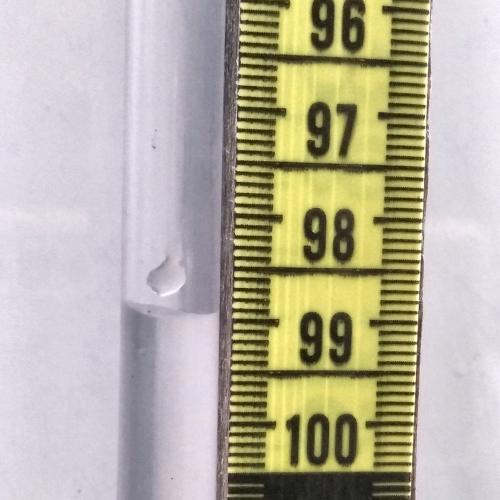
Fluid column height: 98.9 cm